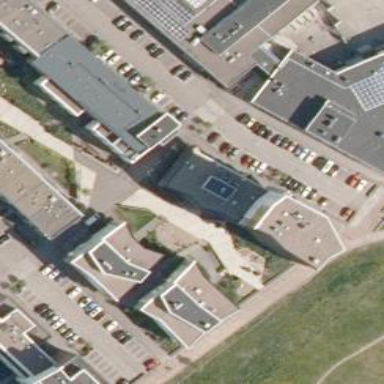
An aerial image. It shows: Parking area.